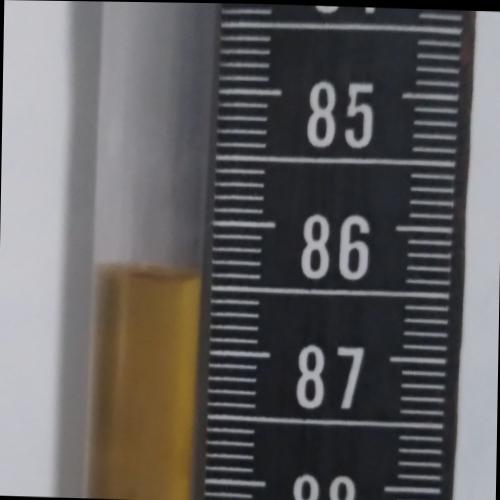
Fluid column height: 86.4 cm